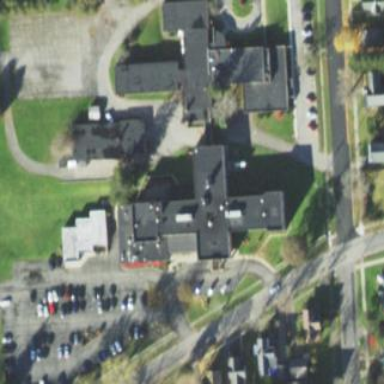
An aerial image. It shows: Hospital providing healthcare services.